Question: I have an eclipse portable edition. I was wondering if its possible to modify the welcome screen with our own links etc.
The welcome screen that I am referring to is:

I would like to add my own links and images in this page.
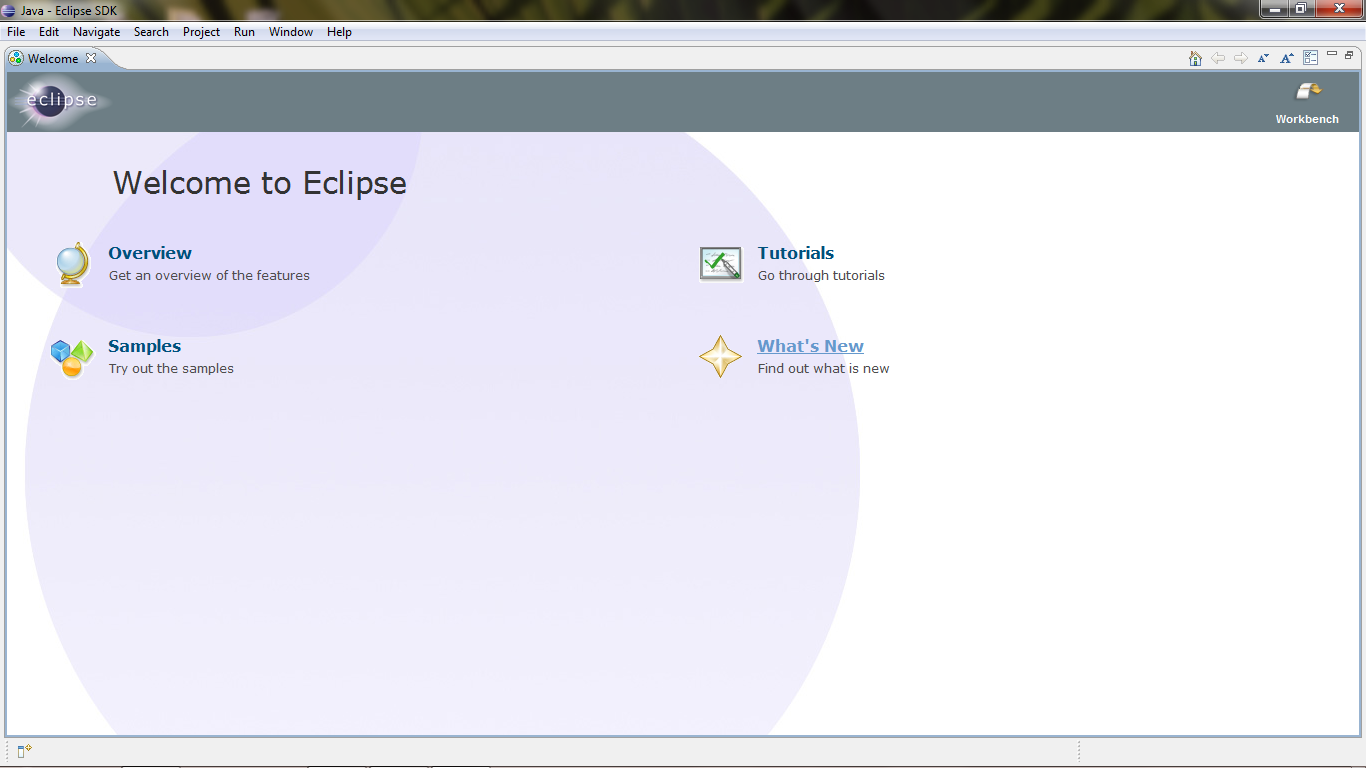
Answer: There is an entire <URL> set up for customization of the welcome screen.